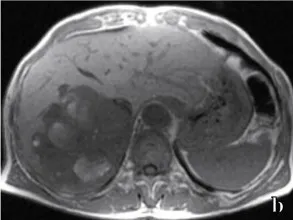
Primary hepatic carcinoid tumor in 70-year-old male. An axial T1-weighted MR image (b) shows some hyperintense cystic areas in the hepatic mass.
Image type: radiology (mri)